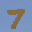
Label: 7